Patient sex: M
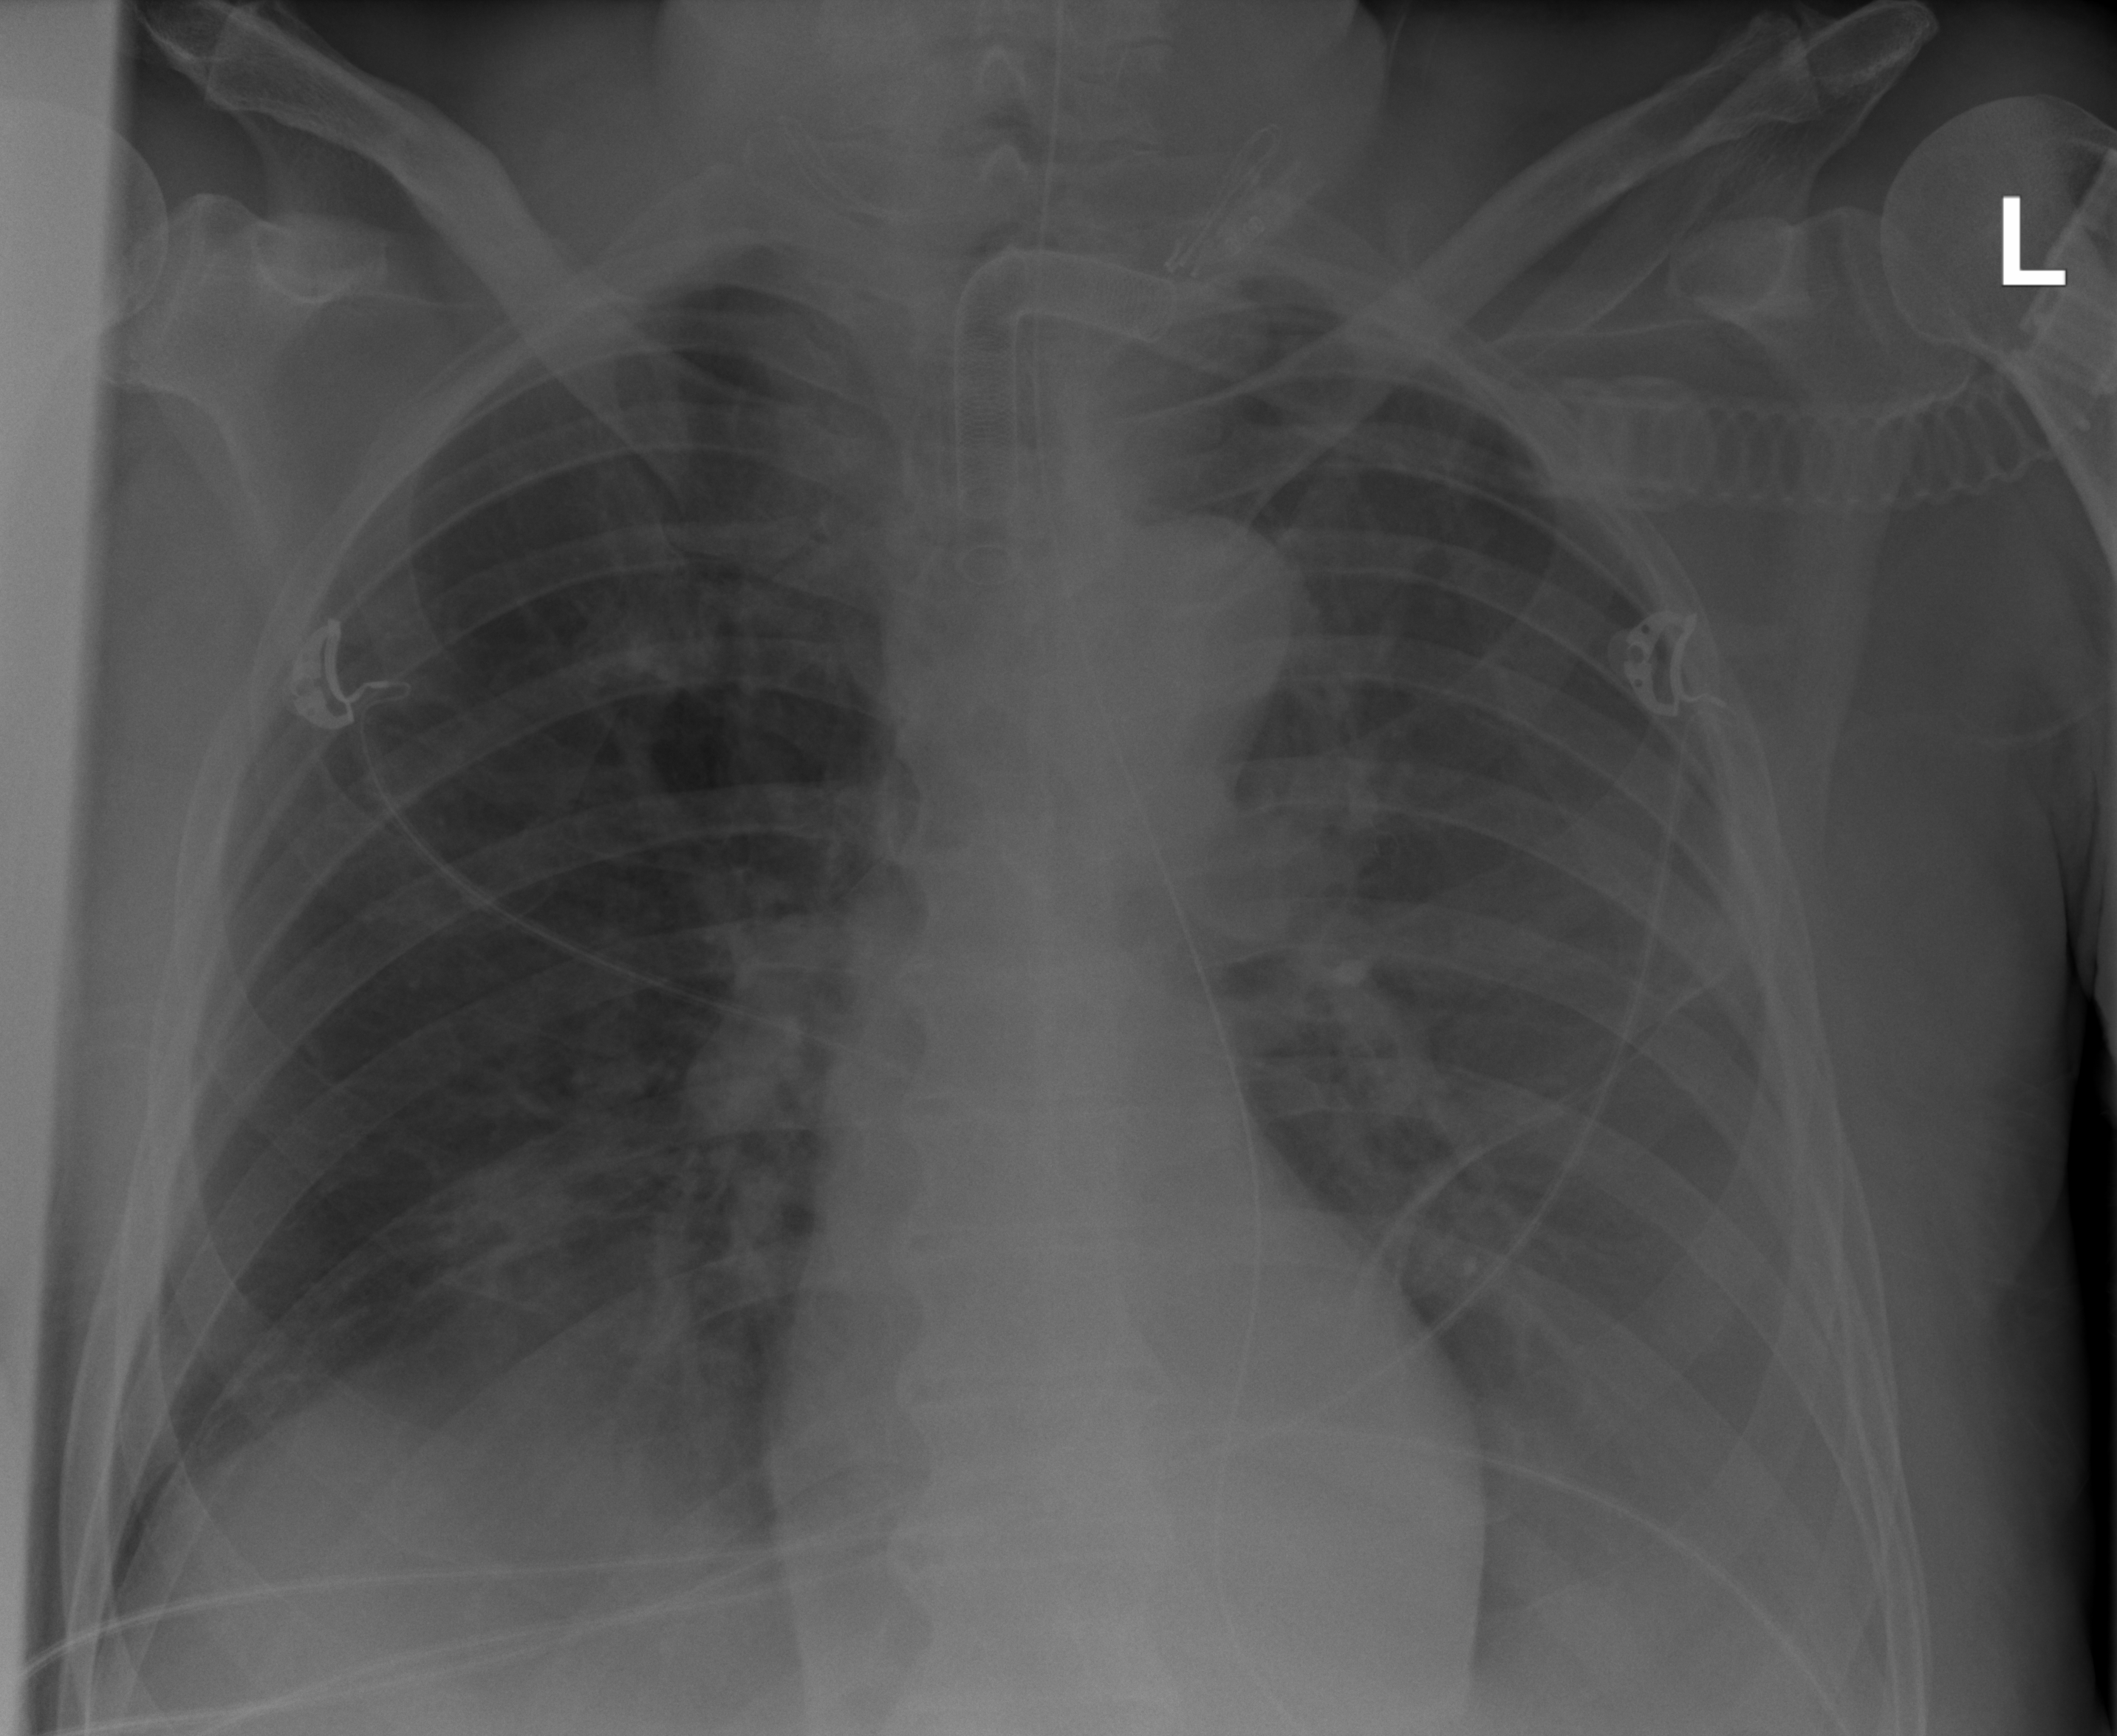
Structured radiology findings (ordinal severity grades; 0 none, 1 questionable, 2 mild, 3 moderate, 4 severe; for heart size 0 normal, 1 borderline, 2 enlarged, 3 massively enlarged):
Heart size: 0
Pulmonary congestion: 2
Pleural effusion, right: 2
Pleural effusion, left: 3
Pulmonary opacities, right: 2
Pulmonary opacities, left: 0
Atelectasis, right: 2
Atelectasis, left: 2